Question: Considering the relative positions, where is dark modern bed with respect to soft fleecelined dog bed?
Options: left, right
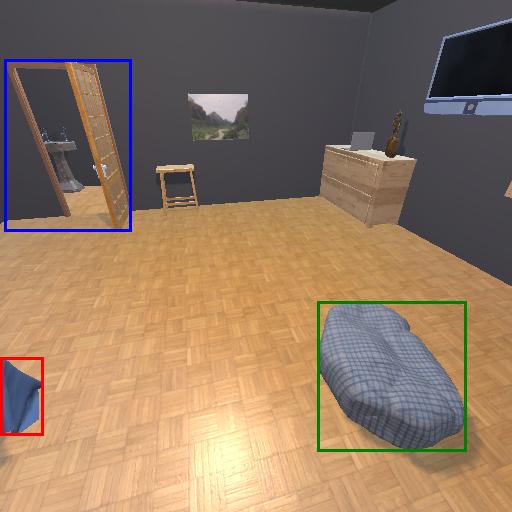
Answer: left